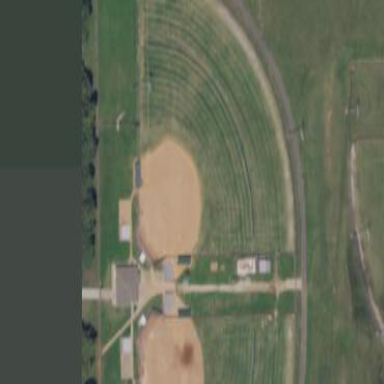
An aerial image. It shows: Baseball pitch for leisure and sports activities.